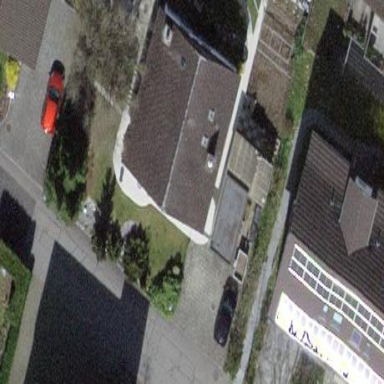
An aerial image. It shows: Detached building.